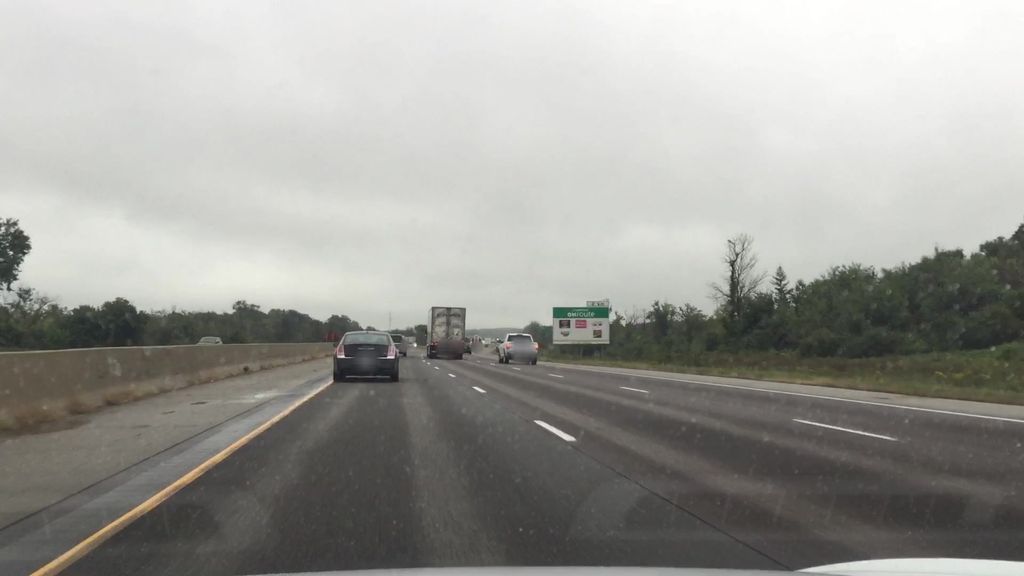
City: kitchener-waterloo